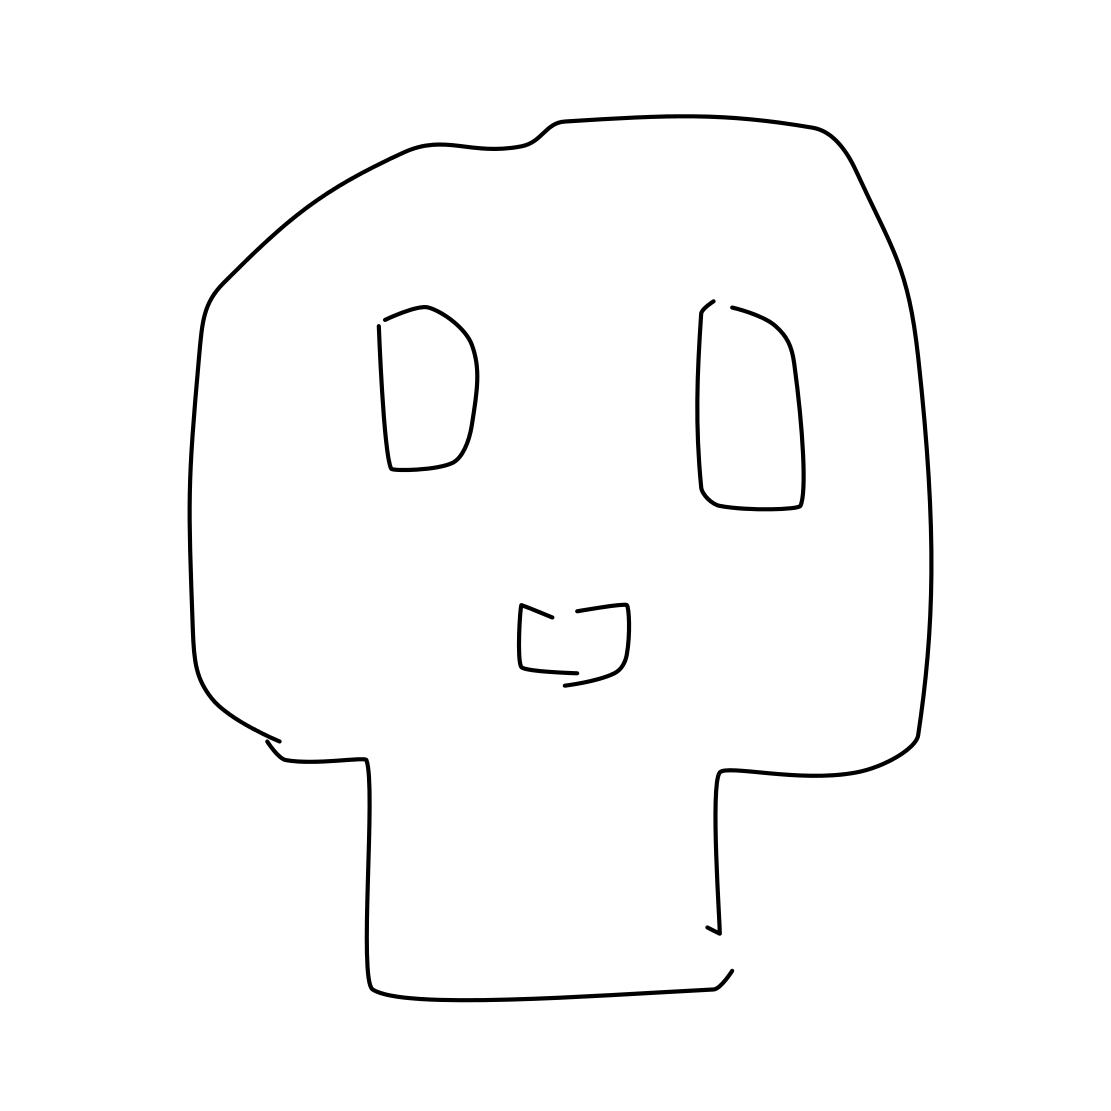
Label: skull